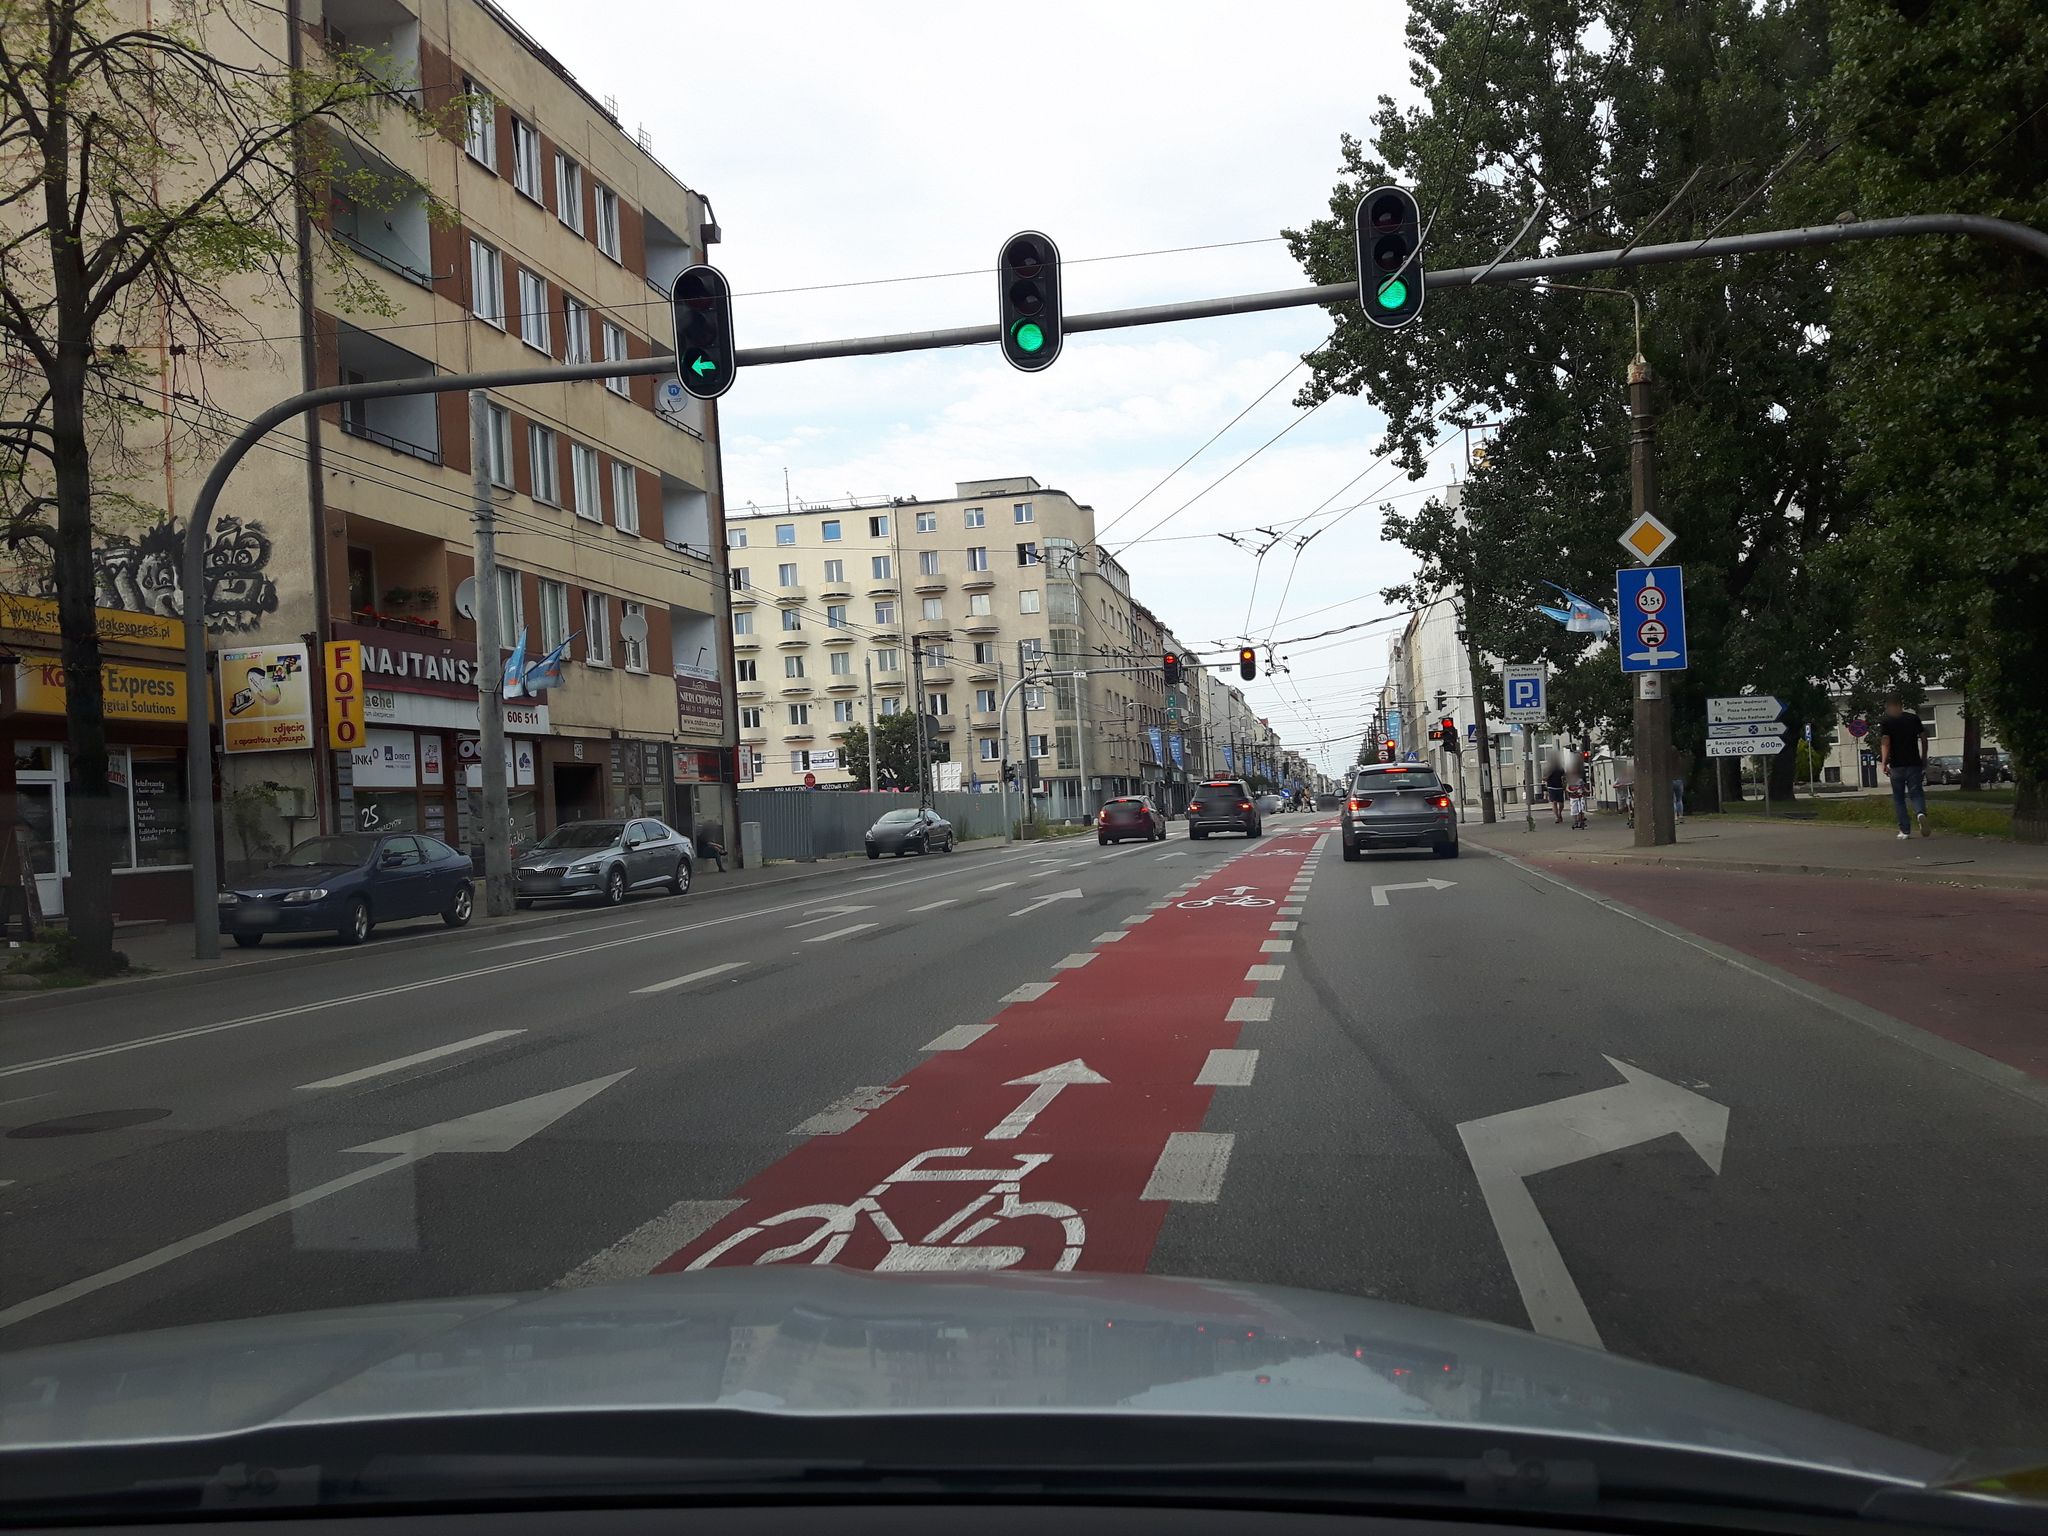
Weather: cloudy
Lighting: day
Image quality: good
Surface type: driving surface
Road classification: bus_stop
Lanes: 4
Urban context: urban centre
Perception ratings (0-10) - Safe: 3.4, Lively: 5.1, Beautiful: 8.18, Boring: 2.73, Depressing: 2.88, Wealthy: 4.71